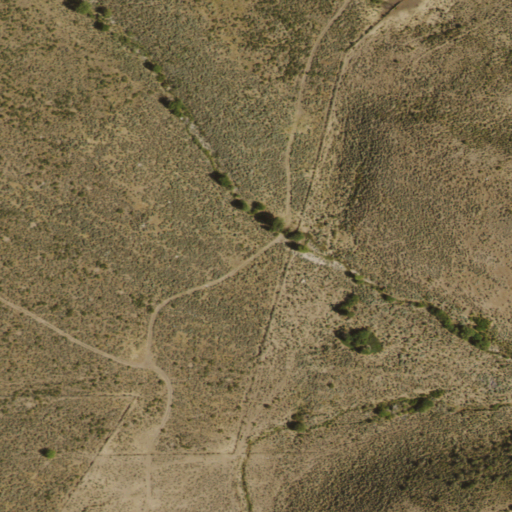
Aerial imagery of valley in Nevada named Starvation Canyon containing shrub, grassland, evergreen forest, and herbaceous wetlands